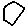
Label: hexagon